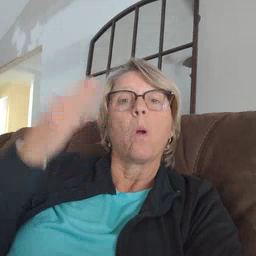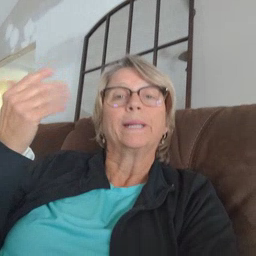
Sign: open